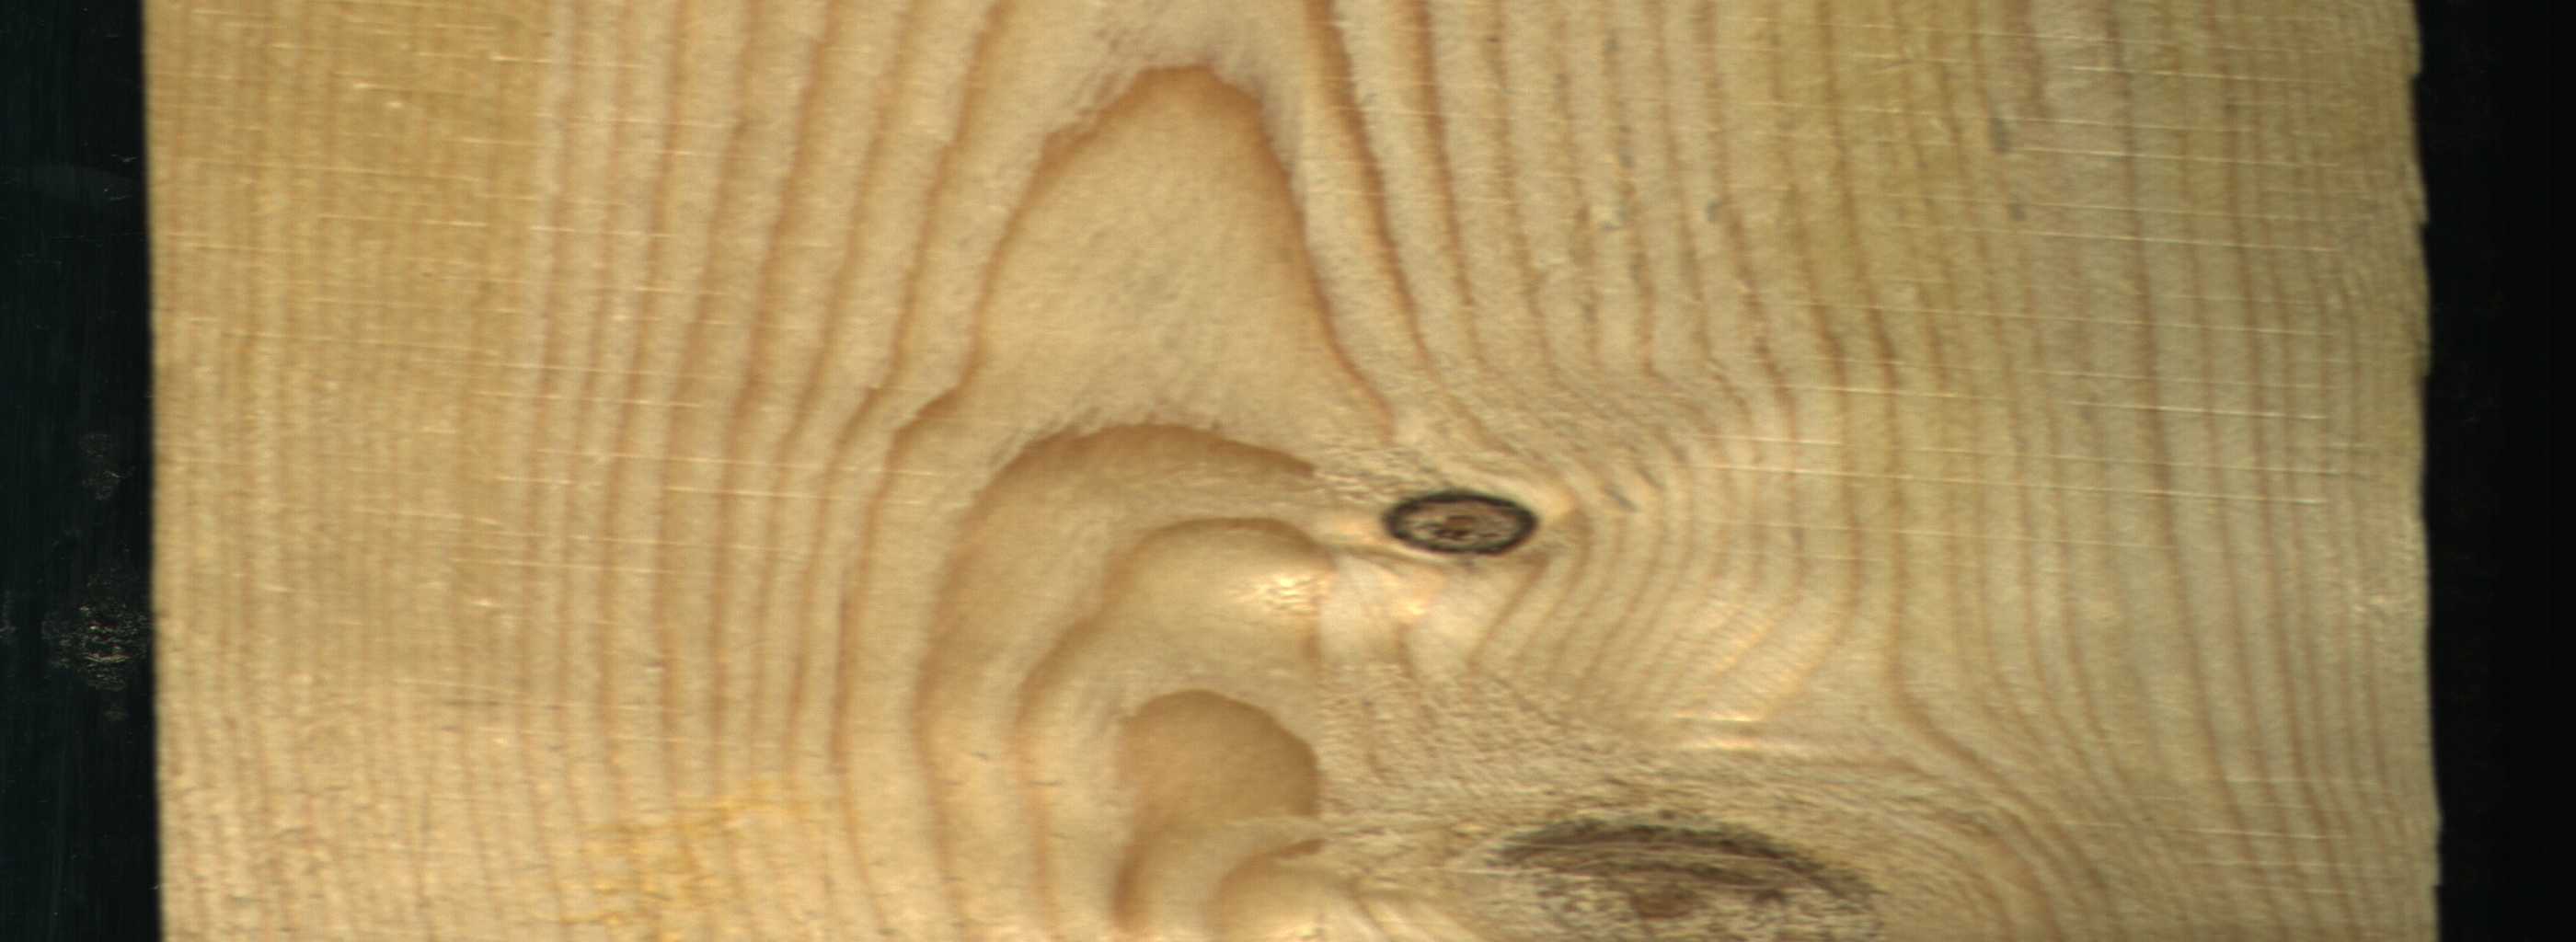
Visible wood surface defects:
Dead_Knot
Live_Knot